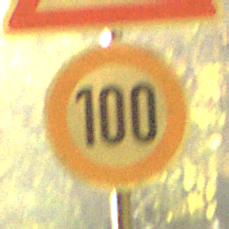
Verkehrszeichen: Geschwindigkeit100
Zusatzzeichen oben: Lichtzeichenanlage
Umgebung: Outdoor, Nature
Tageszeit: SunriseSunset
Wetter: PartlyCloudy
Licht: Natural
Jahreszeit: NotSpecified
Kontrast: HighContrast